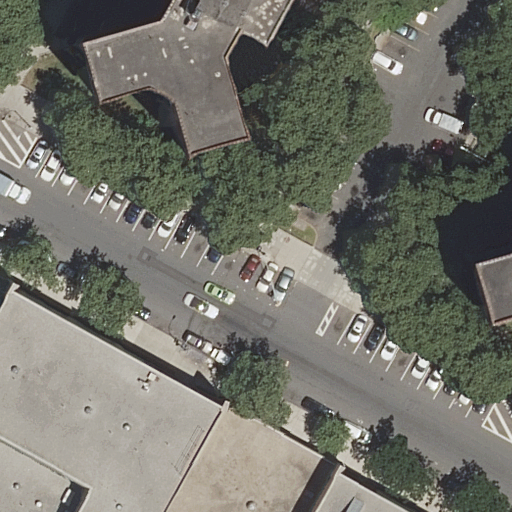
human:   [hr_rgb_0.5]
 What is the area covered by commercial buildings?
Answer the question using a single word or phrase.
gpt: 0m2

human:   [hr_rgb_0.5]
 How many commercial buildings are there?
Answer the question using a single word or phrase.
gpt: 0

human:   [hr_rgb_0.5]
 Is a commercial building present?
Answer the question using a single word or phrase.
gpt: no

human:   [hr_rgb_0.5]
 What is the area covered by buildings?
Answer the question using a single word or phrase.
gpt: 2625m2

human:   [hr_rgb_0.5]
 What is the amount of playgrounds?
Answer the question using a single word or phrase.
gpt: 1

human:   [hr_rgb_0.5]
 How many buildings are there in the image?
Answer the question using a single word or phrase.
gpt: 3

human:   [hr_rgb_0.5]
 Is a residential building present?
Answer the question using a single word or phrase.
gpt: yes

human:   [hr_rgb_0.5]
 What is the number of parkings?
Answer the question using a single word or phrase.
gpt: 1

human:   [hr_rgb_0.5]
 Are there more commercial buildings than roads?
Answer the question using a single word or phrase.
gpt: no

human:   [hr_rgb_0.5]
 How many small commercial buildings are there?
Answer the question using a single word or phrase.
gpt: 0

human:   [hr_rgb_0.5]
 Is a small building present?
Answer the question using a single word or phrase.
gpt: yes

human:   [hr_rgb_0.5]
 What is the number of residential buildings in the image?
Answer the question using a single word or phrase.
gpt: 3

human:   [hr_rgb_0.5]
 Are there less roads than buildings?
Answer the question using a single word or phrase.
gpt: no

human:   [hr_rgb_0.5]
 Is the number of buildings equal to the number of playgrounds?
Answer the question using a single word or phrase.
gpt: no

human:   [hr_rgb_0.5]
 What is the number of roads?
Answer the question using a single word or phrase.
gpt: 5

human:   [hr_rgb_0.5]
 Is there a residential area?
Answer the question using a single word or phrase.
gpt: yes

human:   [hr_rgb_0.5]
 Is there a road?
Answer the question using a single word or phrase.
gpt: yes

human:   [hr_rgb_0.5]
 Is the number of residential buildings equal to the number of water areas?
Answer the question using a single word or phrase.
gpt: no

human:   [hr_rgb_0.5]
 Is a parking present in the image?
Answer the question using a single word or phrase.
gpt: yes

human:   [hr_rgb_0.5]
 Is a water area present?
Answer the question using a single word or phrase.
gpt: no

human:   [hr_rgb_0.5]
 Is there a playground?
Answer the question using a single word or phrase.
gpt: yes

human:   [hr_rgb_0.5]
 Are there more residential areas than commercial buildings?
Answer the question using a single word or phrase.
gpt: yes

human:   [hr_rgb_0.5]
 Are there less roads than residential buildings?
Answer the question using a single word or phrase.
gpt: no

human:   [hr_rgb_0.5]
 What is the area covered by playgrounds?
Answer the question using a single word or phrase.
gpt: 6m2

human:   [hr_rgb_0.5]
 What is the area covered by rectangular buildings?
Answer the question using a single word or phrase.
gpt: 65m2

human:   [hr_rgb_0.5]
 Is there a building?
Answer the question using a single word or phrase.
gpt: yes

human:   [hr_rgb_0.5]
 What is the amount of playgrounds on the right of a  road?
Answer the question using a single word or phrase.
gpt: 0

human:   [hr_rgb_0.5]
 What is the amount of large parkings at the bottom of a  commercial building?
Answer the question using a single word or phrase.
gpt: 0

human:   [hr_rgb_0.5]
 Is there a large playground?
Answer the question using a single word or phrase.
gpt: no

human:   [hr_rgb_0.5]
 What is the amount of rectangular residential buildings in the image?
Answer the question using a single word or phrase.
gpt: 1

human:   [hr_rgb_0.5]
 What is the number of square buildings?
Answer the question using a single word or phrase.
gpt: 0

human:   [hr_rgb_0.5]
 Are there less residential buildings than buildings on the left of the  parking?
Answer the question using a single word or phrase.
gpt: no

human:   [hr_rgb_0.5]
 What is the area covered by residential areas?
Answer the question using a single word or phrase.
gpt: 5111m2

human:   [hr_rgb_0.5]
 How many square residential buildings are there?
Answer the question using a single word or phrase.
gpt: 0

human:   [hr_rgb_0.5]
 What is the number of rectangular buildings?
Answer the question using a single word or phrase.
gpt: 1

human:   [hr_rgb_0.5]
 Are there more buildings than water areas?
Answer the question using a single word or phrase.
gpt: yes

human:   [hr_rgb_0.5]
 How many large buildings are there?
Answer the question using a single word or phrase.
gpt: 2

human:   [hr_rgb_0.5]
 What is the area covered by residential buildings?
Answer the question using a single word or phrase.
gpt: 2625m2

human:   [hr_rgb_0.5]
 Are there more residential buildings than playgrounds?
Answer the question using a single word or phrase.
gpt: yes

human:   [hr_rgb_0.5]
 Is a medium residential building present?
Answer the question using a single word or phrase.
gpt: no

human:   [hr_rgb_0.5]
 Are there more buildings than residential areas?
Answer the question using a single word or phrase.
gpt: yes

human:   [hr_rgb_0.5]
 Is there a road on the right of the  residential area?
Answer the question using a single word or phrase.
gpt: no

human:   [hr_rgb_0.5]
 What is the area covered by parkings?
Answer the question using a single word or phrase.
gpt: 1485m2

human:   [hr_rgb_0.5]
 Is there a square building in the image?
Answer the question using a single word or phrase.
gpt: no

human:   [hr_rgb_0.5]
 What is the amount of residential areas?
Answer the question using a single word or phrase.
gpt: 1

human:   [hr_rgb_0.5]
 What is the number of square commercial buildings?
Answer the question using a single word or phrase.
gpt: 0

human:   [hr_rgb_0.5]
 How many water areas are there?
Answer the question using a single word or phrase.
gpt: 0

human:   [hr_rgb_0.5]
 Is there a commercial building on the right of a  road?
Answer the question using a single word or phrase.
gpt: no

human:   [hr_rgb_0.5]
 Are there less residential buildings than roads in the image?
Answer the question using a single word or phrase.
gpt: yes

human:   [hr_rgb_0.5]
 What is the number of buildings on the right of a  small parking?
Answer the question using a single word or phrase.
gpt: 0

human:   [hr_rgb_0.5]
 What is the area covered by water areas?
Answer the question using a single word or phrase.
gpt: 0m2

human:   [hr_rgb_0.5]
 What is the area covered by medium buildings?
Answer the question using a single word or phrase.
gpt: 0m2

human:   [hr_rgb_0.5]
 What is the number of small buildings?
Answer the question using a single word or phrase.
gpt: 1

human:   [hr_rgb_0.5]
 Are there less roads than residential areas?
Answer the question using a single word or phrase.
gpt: no

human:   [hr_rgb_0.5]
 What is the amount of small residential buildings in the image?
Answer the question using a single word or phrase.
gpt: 1

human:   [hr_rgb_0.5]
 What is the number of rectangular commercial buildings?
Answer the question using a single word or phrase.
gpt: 0

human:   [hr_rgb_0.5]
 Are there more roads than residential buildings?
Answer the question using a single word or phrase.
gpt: yes

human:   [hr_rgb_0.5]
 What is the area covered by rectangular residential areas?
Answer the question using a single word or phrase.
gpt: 5111m2

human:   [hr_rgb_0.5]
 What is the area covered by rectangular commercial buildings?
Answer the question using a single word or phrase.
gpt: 0m2

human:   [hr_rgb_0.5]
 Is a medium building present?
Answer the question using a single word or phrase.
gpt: no

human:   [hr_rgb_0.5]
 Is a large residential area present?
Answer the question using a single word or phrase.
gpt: yes

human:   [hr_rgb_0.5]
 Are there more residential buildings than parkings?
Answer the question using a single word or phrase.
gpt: yes

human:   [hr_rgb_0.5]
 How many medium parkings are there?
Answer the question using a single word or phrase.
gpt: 0

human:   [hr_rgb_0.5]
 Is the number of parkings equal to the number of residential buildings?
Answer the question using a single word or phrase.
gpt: no